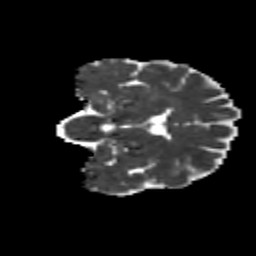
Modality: MD
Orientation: coronal
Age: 44
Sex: female
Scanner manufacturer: siemens
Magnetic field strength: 3 T
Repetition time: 8.6 s
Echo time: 0.095 s